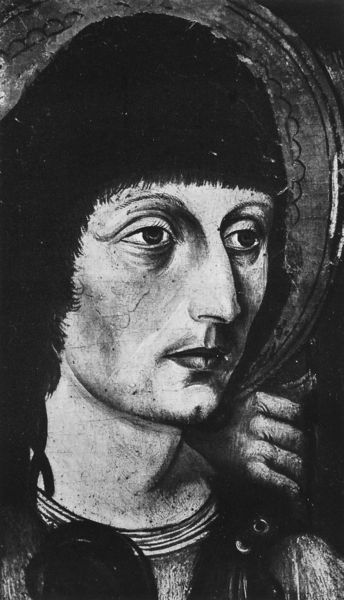
Titel: Memminger Altar, Martyrium des hl. Levinus
Künstler: Michael Wolgemut
Standort: Nürnberg, St. Lorenz (EU - D - B)
Schlagwörter: gemälde, hand, mann, weiß, finger, frau, frisur, grau, haar, mund, nase, schwarz, blick, augen, gesicht, hals, portrait, porträt, haare, kreis, pony, kette, nah, lider, kurz, heiligenschein, adern, heiliger, kries, lid, page